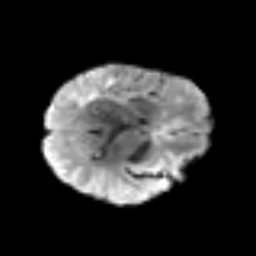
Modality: T2w
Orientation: axial
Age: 62
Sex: female
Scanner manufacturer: siemens
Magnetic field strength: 3 T
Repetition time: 3.2 s
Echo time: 0.081 s